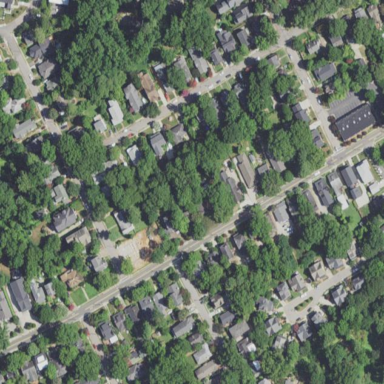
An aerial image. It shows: Residential neighbourhood.